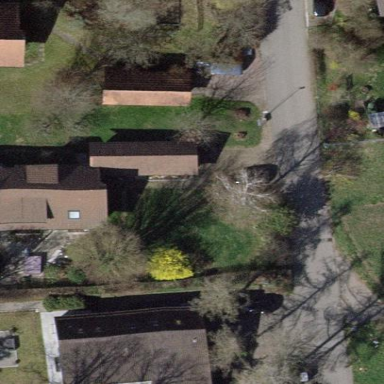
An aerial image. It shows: Detached building.